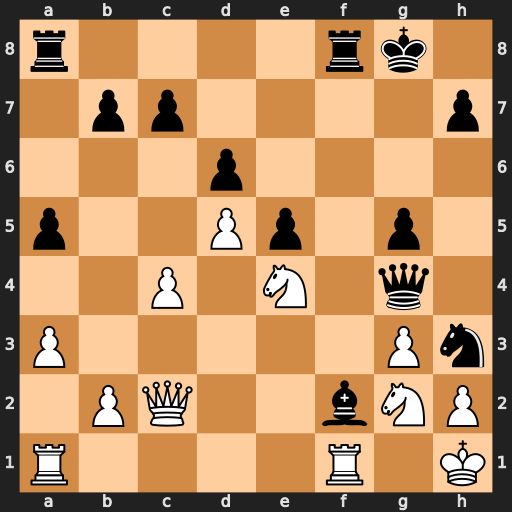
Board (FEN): r4rk1/1pp4p/3p4/p2Pp1p1/2P1N1q1/P5Pn/1PQ2bNP/R4R1K
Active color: w
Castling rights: -
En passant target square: -
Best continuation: Nxf2 Nxf2+ Rxf2 Rxf2 Qxf2